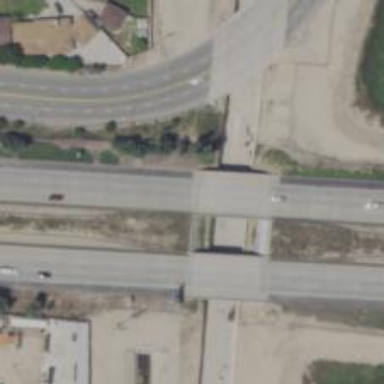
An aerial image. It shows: Motorway bridge.